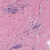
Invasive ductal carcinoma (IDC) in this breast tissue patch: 0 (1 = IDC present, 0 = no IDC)